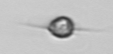
Label: Acanthoica_quattrospina